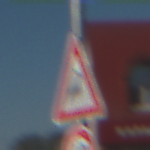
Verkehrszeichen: WildwechselLinks
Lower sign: Geschwindigkeit60
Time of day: MorningAfternoon
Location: Outdoor (Urban)
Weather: Clear
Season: NotSpecified
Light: Natural